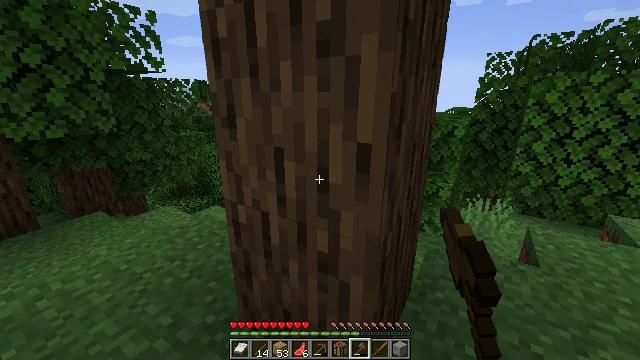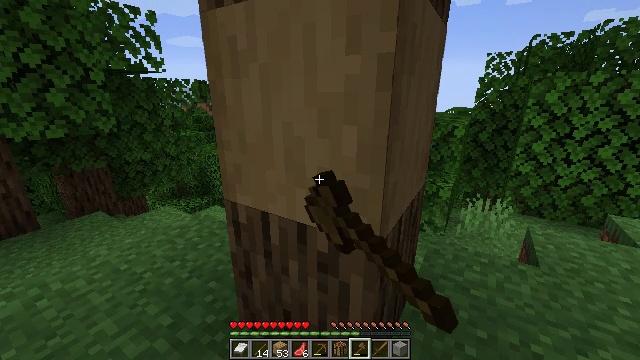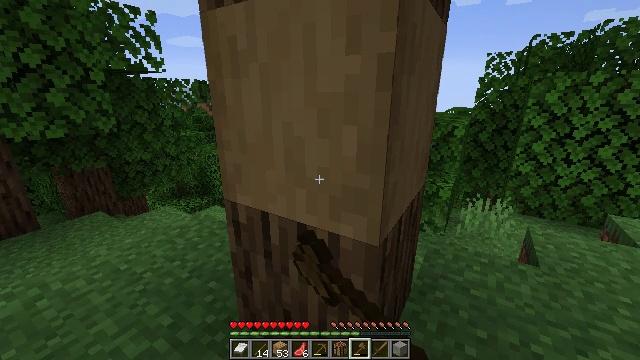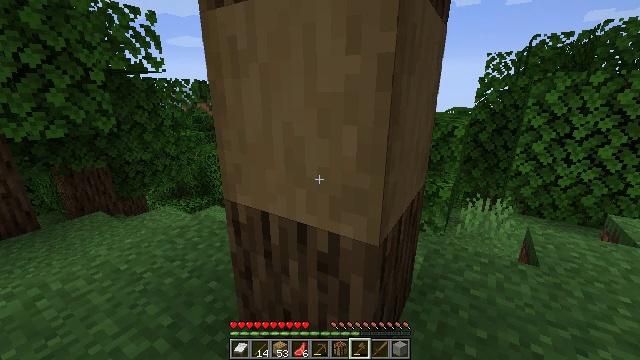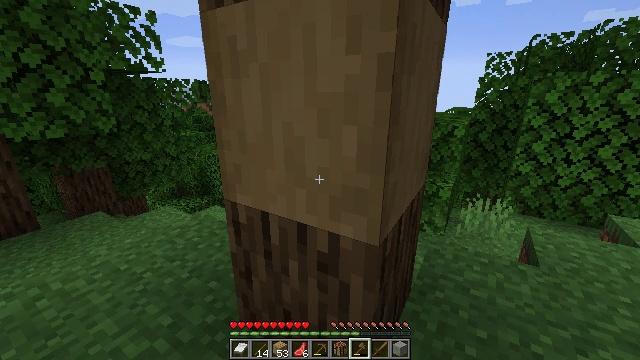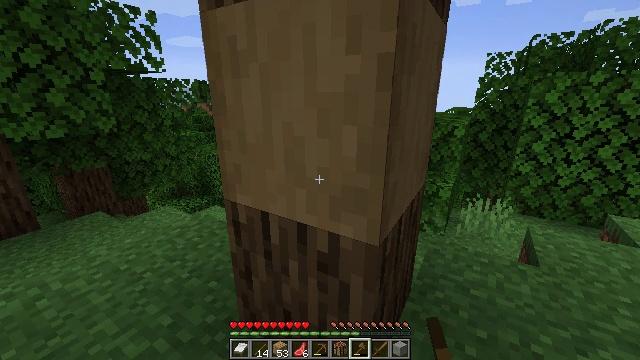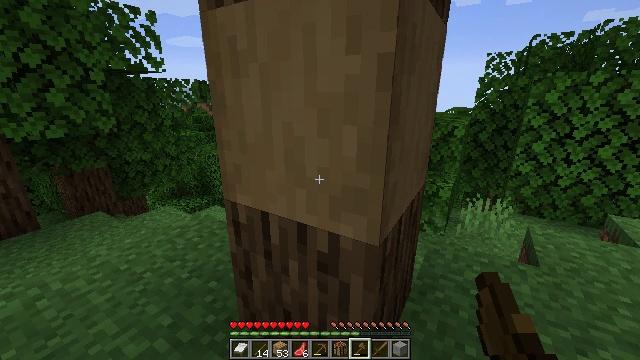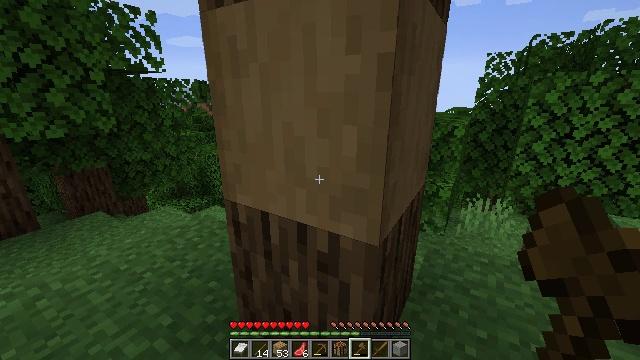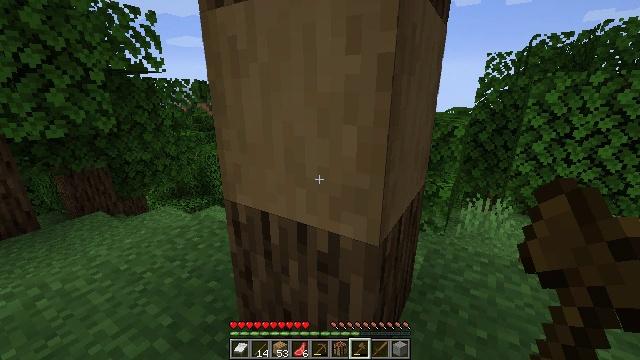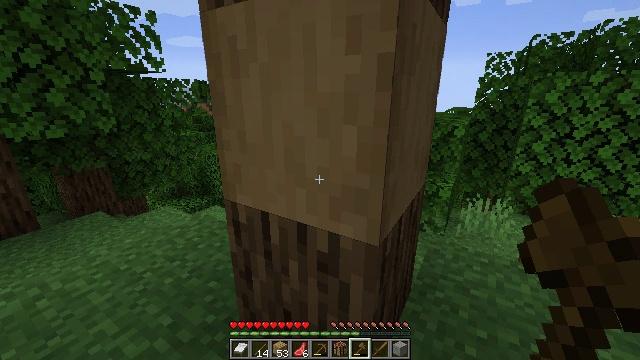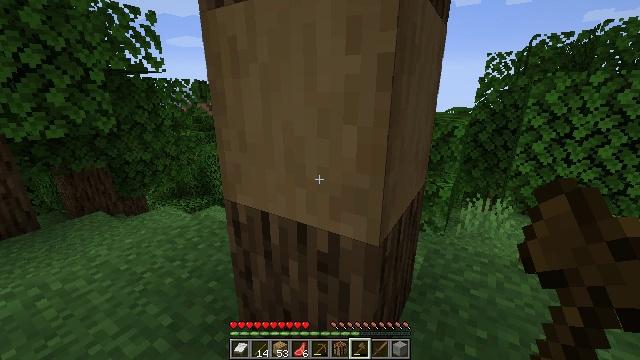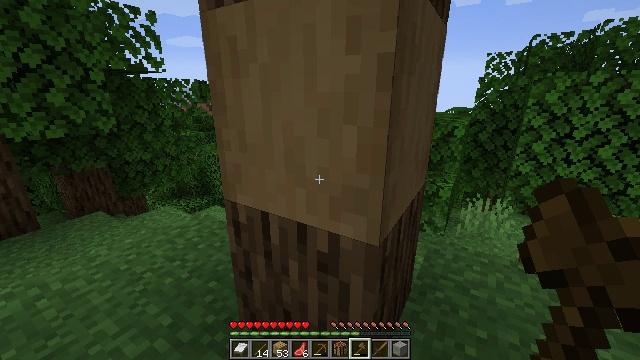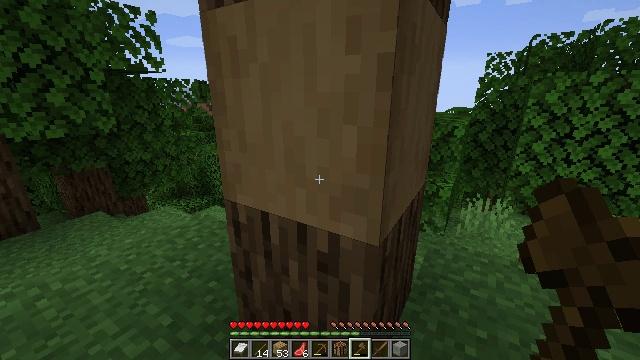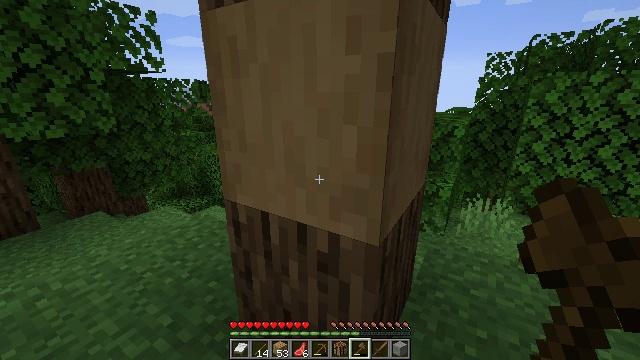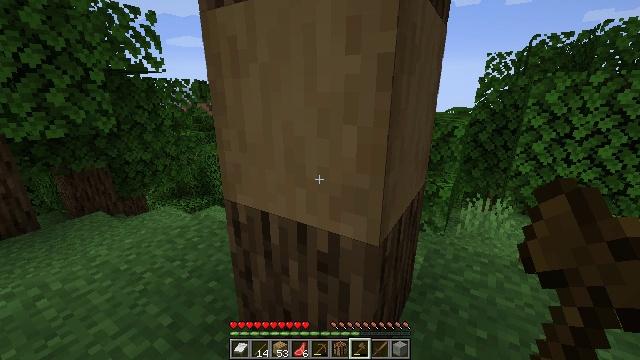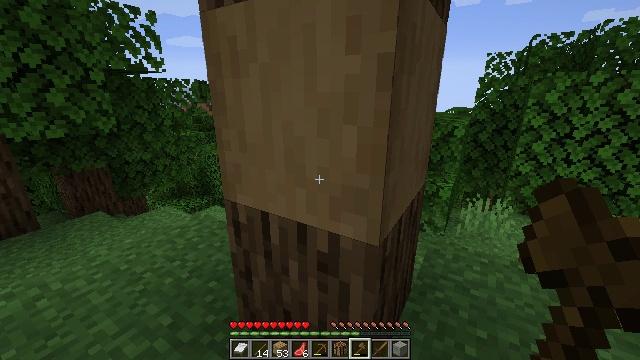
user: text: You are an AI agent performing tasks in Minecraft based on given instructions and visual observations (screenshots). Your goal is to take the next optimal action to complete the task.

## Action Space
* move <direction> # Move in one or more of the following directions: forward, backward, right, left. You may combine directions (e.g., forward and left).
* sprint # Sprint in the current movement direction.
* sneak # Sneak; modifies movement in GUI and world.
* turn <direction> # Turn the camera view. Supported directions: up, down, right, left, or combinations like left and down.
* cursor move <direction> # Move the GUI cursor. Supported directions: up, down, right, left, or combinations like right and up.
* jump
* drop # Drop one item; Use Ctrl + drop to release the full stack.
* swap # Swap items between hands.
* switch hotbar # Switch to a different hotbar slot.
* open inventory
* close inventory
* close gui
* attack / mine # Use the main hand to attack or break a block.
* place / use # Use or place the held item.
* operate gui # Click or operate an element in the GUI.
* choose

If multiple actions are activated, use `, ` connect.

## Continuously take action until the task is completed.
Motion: motion action
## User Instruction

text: Break the stripped oak log.
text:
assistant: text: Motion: use / place
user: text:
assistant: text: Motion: use / place
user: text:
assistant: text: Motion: use / place
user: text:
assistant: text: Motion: use / place
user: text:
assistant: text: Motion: use / place
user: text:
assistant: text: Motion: use / place
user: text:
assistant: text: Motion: use / place
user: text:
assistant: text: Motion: use / place
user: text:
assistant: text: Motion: use / place
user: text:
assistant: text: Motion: use / place
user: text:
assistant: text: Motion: use / place
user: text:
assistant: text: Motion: use / place
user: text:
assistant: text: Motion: use / place
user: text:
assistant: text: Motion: use / place
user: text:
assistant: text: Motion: use / place
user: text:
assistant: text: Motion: use / place
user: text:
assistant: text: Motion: use / place
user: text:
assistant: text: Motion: use / place
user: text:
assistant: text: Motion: use / place
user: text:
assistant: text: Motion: use / place
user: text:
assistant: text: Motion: use / place
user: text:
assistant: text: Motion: no_op
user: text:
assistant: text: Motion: no_op
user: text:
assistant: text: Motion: no_op
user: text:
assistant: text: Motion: no_op
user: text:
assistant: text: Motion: use / place
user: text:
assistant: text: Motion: use / place
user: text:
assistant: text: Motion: use / place
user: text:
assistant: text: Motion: use / place
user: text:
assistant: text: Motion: no_op